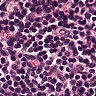
Metastatic tissue present: no